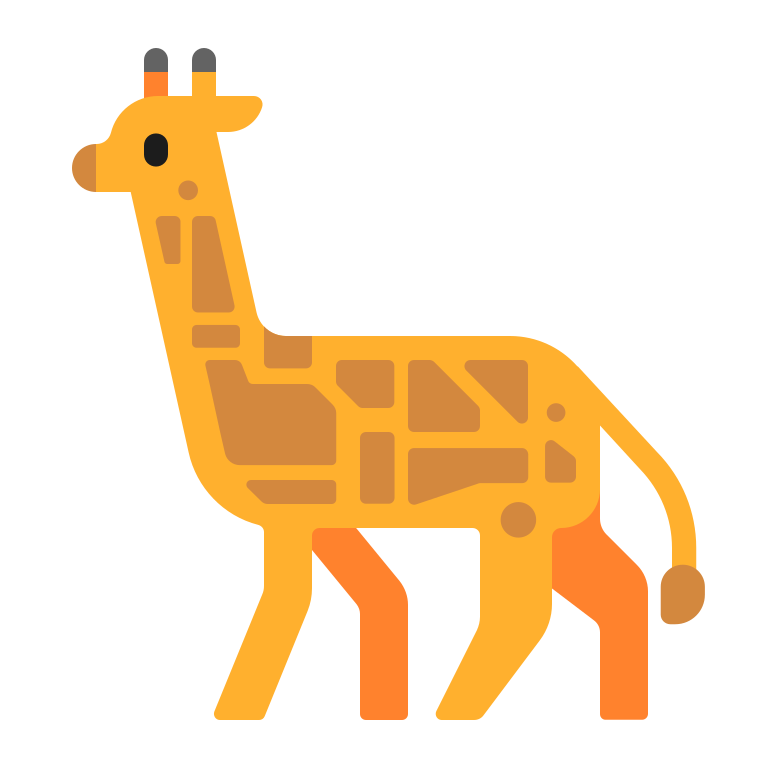
giraffe flat